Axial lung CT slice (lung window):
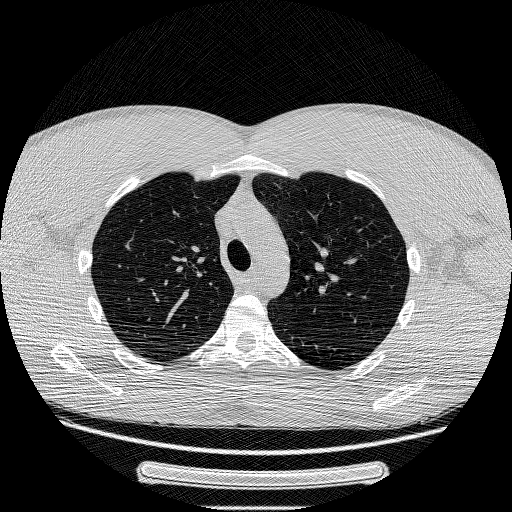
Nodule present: no